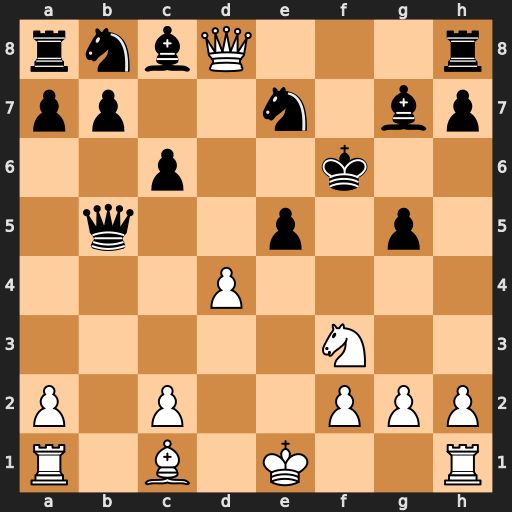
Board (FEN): rnbQ3r/pp2n1bp/2p2k2/1q2p1p1/3P4/5N2/P1P2PPP/R1B1K2R
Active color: w
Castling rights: KQ
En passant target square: -
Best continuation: Bxg5+ Kf7 Qxe7+